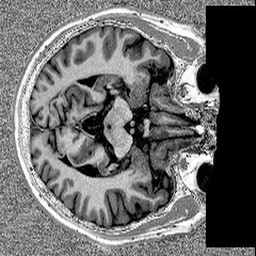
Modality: MP2RAGE
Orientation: axial
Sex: male